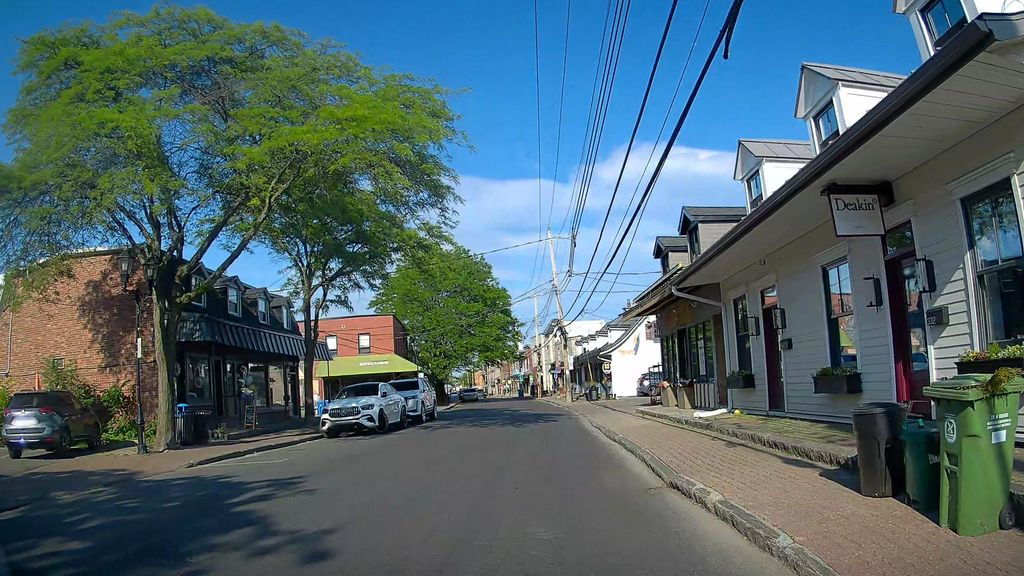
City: montreal